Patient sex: F
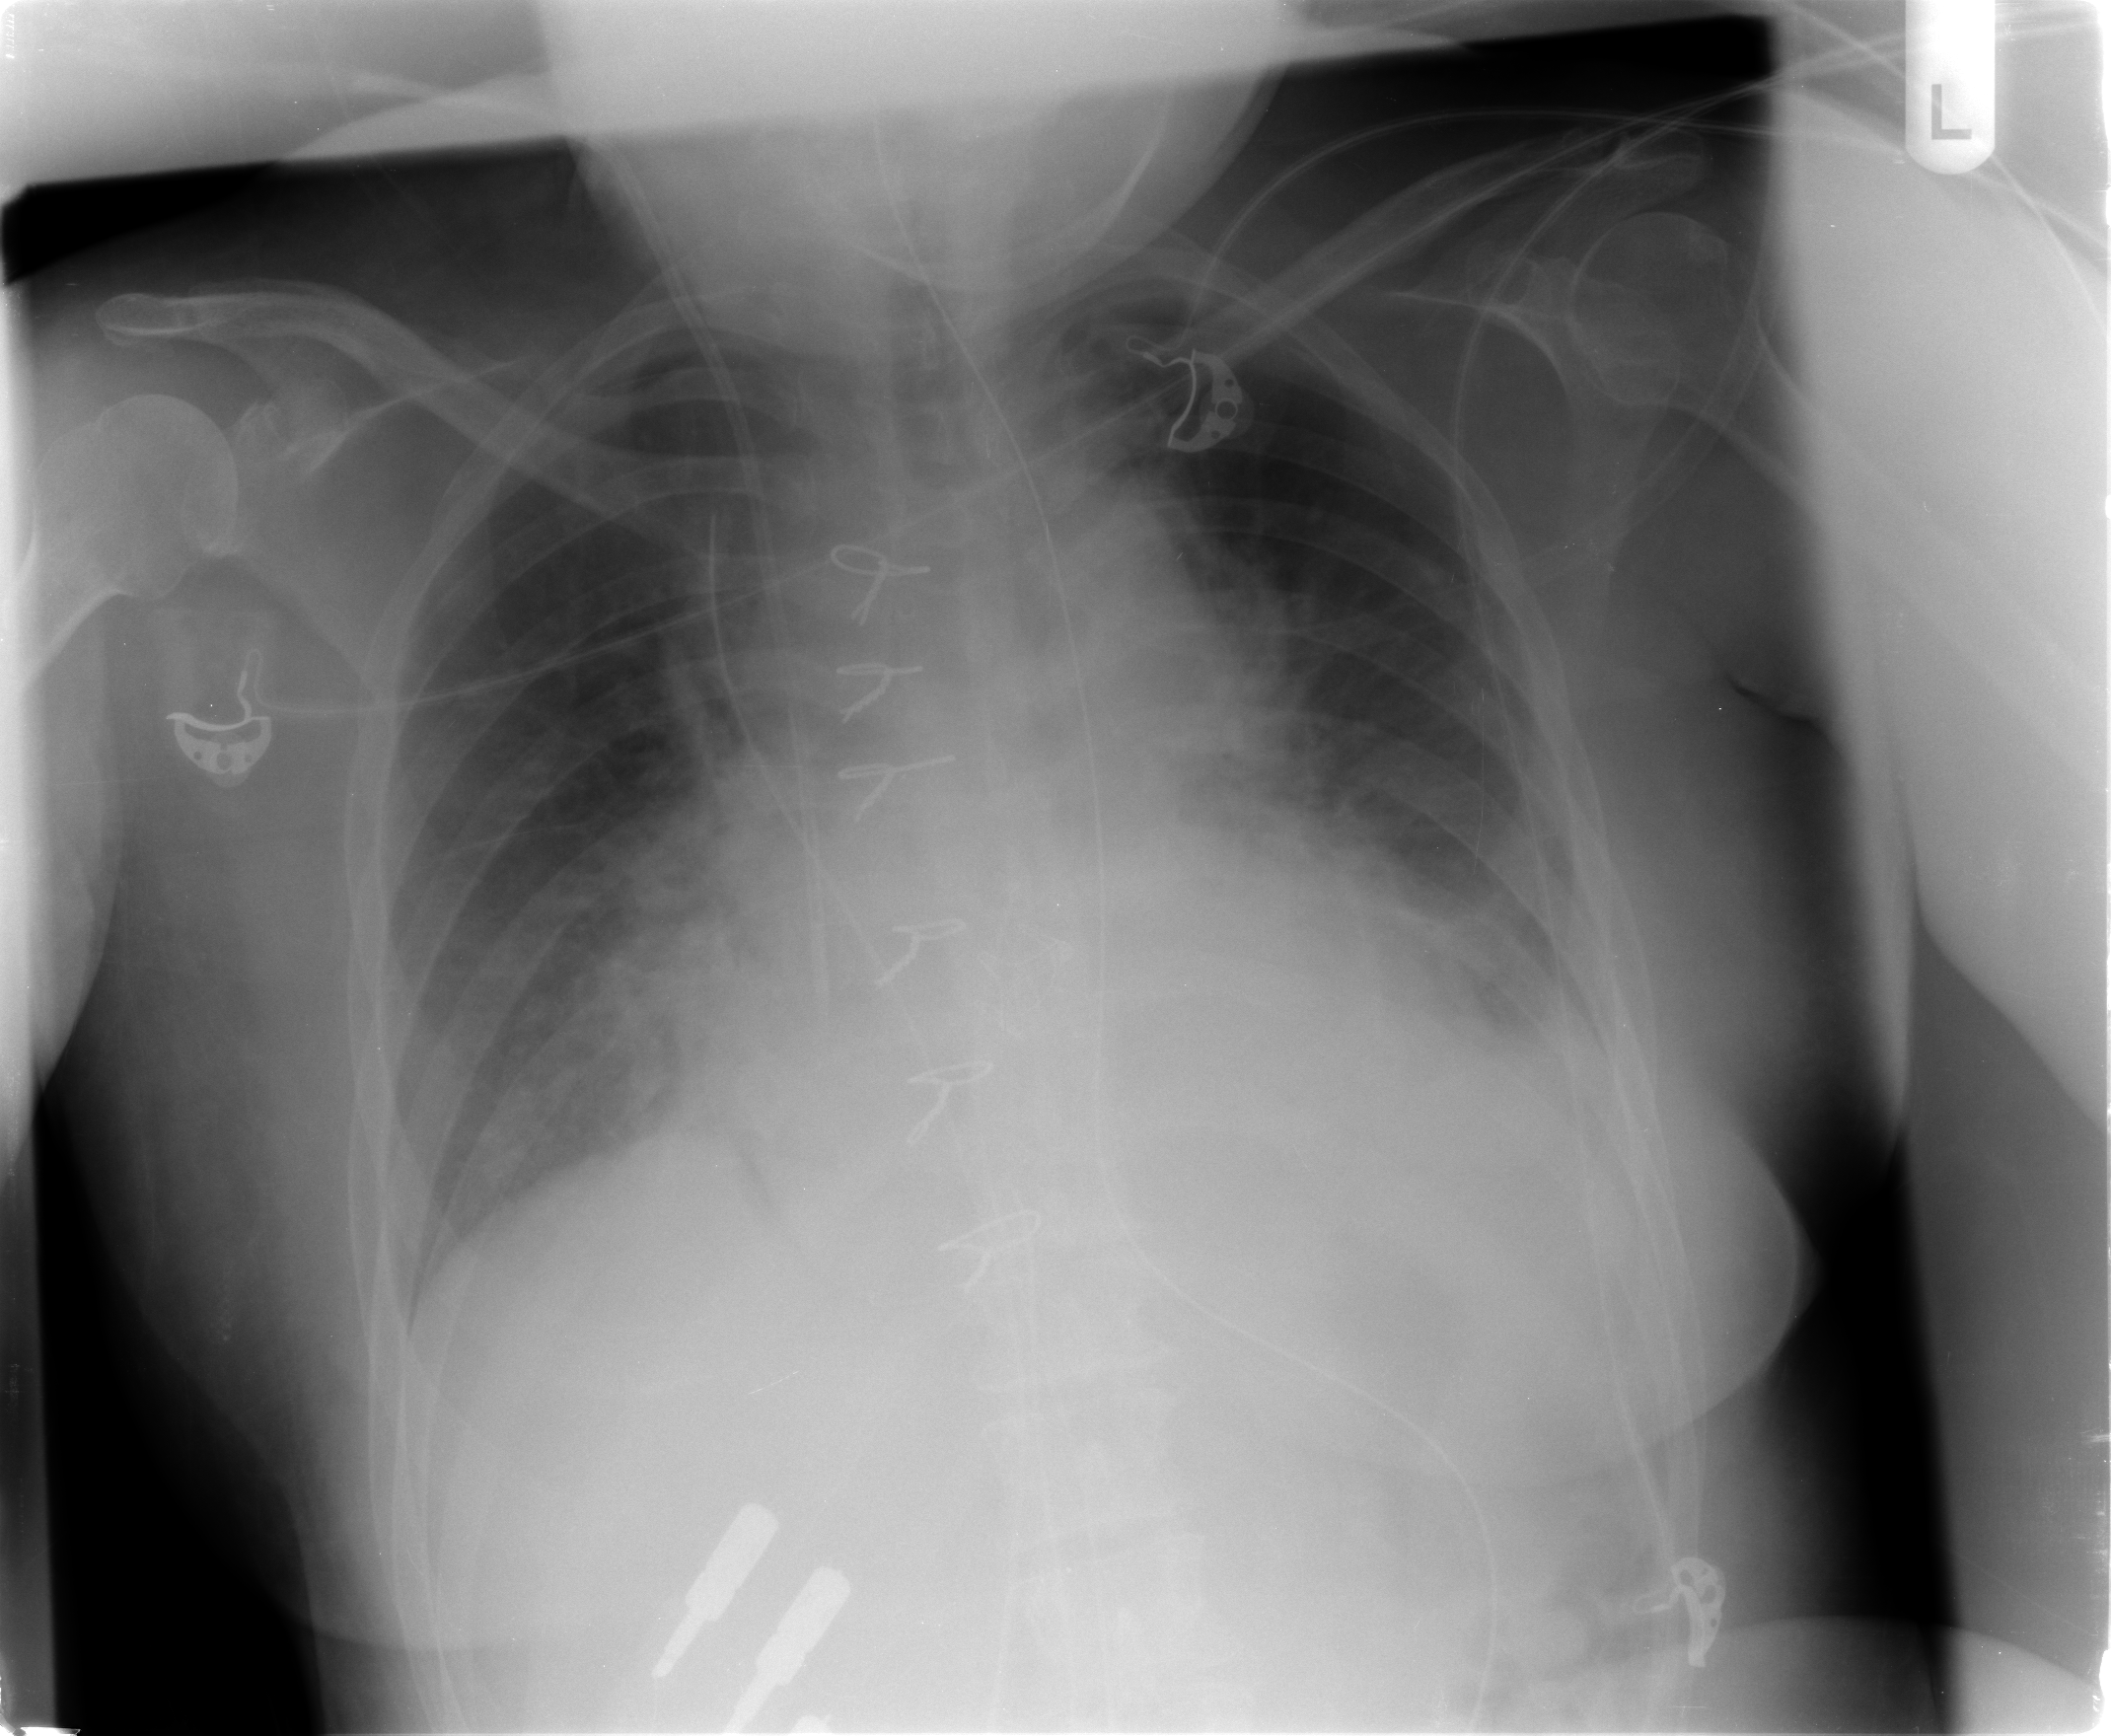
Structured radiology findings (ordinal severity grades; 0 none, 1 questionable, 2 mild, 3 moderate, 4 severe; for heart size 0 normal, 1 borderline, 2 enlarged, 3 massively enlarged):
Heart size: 0
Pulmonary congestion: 3
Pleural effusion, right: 2
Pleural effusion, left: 2
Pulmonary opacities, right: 2
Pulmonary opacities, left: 2
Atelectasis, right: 2
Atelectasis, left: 2